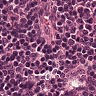
Metastatic tissue present: no